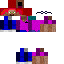
A female human skin with medium skin, wearing brown long hair dressed in a red hoodie and red pants, featuring a closed mouth.